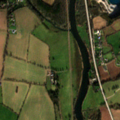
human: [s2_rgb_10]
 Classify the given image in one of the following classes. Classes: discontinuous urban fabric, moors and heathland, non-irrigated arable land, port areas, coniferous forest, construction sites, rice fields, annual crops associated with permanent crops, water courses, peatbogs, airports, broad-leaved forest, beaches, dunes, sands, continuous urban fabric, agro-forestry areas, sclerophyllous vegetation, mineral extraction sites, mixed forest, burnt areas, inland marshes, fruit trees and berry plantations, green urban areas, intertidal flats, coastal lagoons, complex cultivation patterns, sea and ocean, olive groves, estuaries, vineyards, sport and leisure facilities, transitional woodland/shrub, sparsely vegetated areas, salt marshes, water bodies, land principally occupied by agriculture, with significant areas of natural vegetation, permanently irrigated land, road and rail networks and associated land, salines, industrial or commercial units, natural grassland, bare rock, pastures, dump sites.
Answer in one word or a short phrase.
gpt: non-irrigated arable land, pastures, inland marshes, water courses